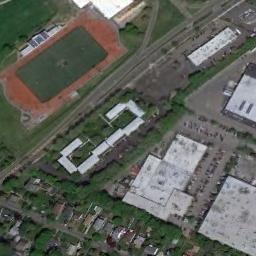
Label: ground_track_field